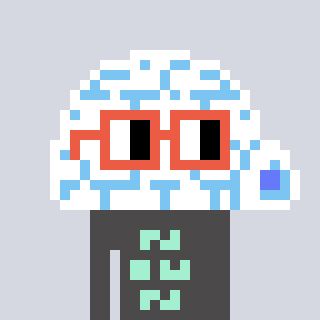
a pixel art character with square orange glasses, a igloo-shaped head and a grayscale-colored body on a cool background